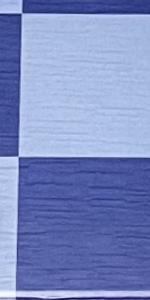
Label: Empty